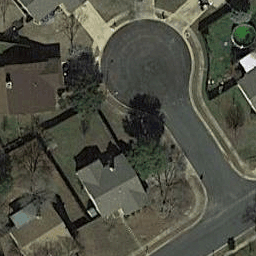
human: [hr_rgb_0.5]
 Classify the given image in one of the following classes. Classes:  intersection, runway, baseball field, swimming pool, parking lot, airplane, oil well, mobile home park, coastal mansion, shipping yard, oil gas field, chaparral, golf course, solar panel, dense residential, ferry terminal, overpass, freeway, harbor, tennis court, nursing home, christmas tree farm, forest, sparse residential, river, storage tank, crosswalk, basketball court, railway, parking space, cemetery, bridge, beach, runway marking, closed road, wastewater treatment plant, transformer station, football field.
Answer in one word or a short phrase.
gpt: closed road